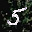
Label: 5